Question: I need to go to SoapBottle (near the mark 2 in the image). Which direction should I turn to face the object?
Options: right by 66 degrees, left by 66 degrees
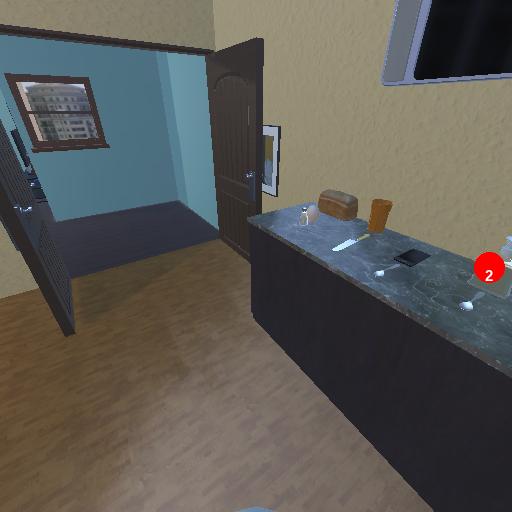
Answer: right by 66 degrees